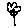
Label: flower